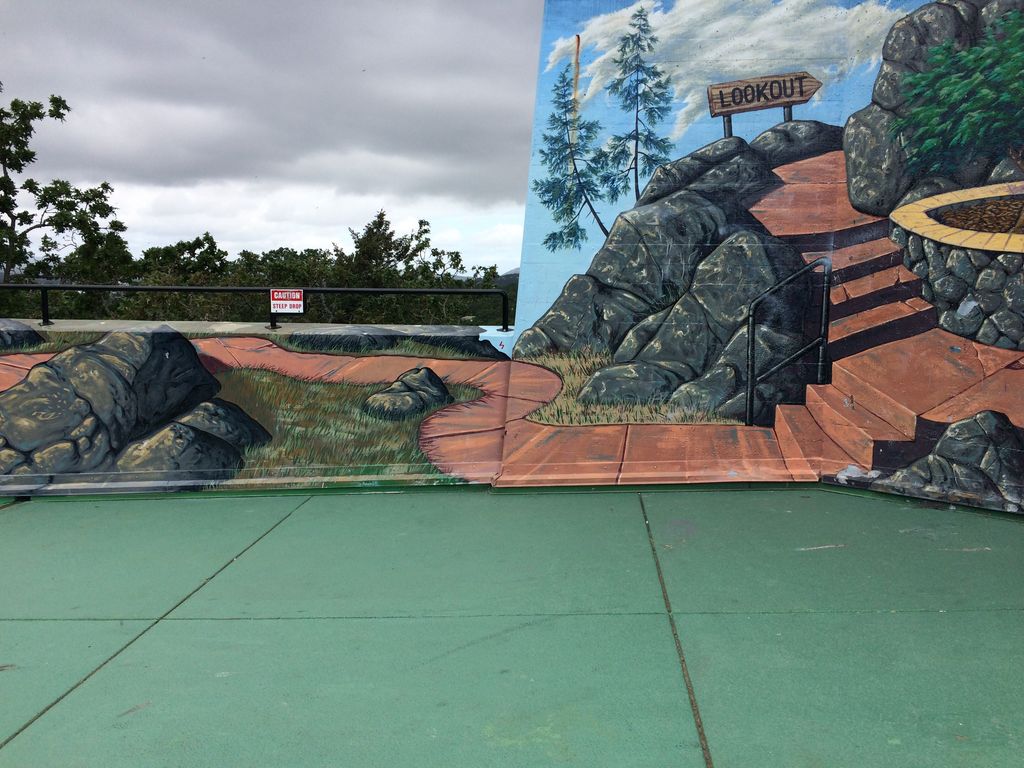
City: victoria